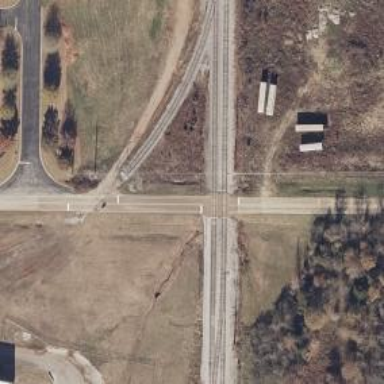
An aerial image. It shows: Level crossing along the railway.